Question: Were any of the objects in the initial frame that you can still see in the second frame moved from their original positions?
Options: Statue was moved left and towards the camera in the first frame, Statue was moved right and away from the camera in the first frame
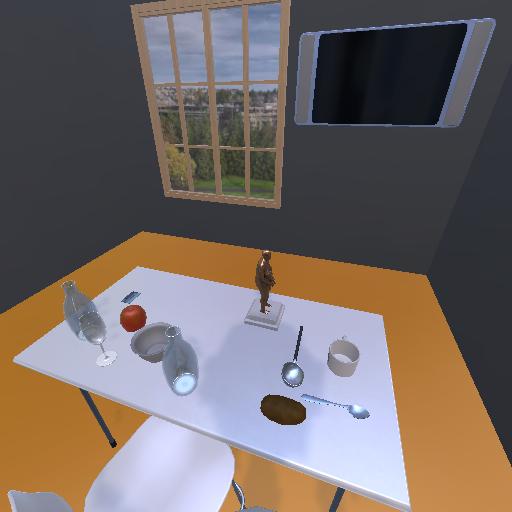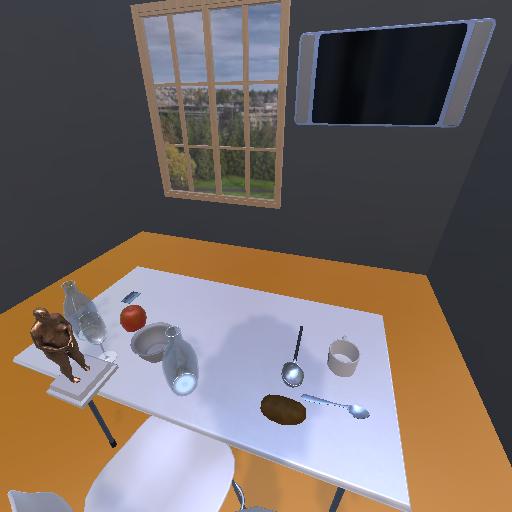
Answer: Statue was moved left and towards the camera in the first frame